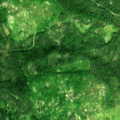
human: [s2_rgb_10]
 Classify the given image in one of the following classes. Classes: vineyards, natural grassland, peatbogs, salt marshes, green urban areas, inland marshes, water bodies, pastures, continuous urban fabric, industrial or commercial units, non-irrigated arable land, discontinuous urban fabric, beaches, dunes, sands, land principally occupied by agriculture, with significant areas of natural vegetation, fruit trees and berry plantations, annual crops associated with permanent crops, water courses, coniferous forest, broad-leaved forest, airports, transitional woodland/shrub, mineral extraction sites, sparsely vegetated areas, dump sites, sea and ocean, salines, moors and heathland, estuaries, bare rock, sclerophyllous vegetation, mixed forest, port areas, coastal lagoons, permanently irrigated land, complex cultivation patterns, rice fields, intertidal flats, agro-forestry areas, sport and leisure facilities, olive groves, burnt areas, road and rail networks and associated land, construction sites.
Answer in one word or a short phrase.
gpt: coniferous forest, mixed forest, transitional woodland/shrub